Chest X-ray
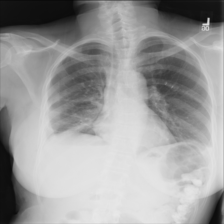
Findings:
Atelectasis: negative
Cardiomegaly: negative
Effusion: negative
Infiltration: negative
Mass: negative
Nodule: negative
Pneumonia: negative
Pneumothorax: positive
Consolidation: negative
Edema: negative
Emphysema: negative
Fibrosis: negative
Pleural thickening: negative
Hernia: negative